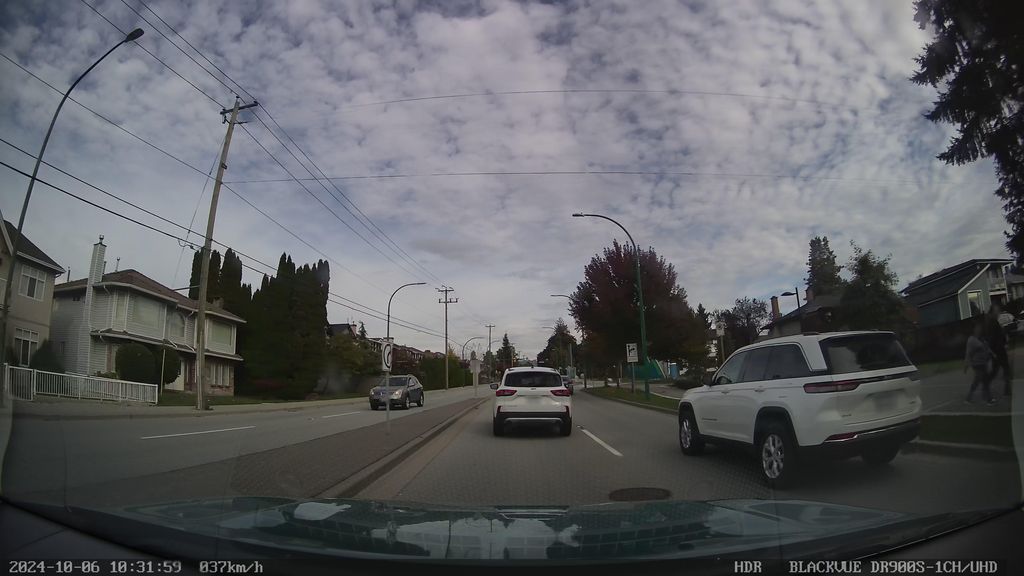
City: vancouver